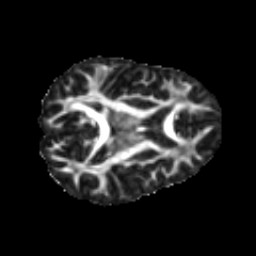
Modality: FA
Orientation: axial
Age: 16
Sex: male
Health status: ill
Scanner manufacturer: ge
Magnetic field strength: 3 T
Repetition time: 6.789 s
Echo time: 0.0796 s